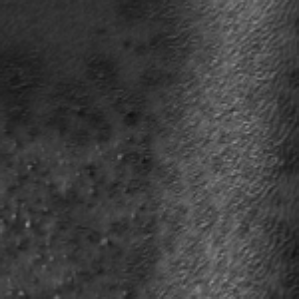
Label: frost